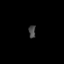
Tissue: prostate
Cell type: Myeloid cells
Senescence score: 0.3427
Nuclear area (px): 87
Mean DAPI intensity: 69.529